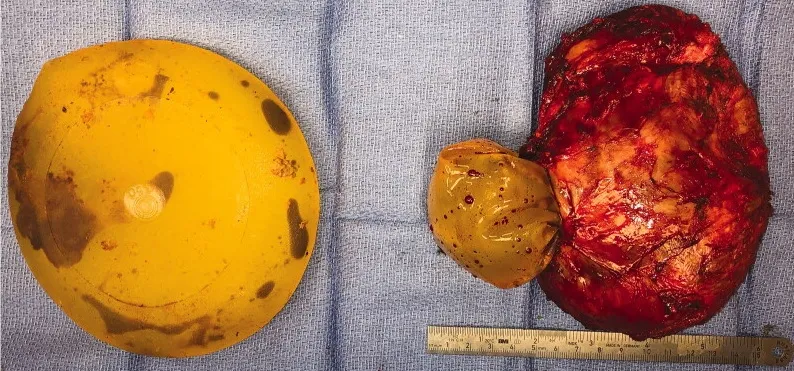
Intraoperative photograph of bilateral explanted, textured, silicone breast prostheses and right breast capsule. There is evidence of bilateral rupture with hematoma within the implants.
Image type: medical_photograph (other_medical_photograph)